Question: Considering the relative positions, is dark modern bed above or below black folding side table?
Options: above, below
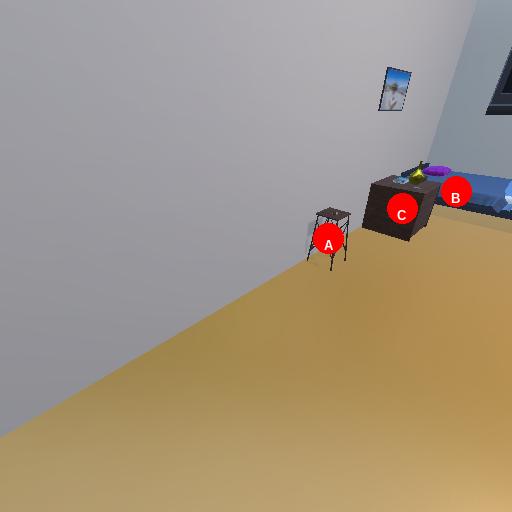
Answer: above